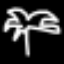
Label: palm tree